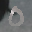
Label: 0